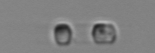
Label: Skeletonema